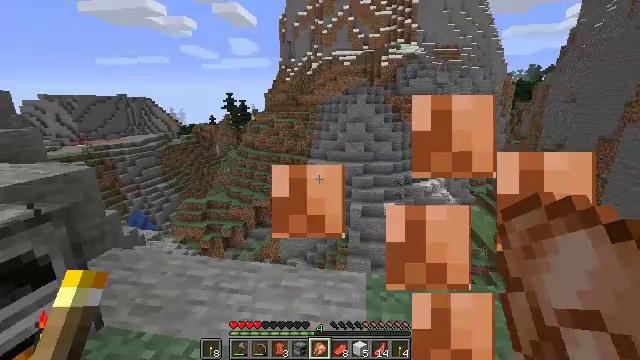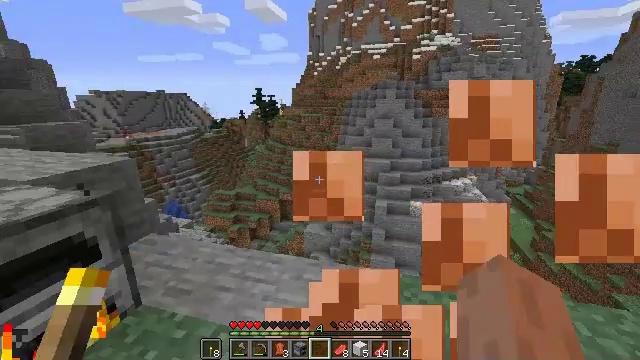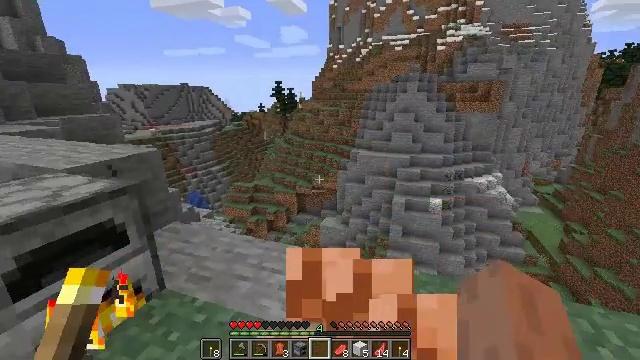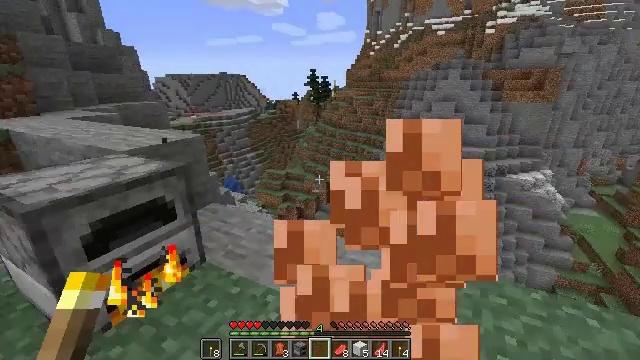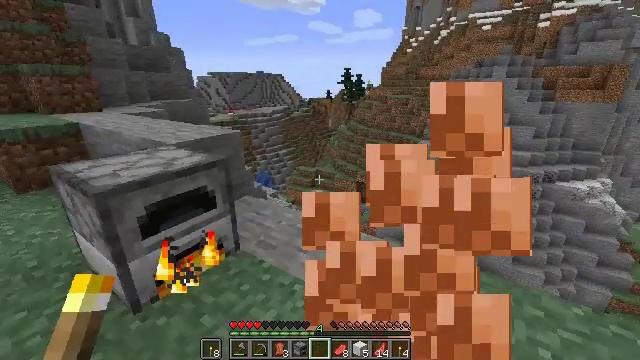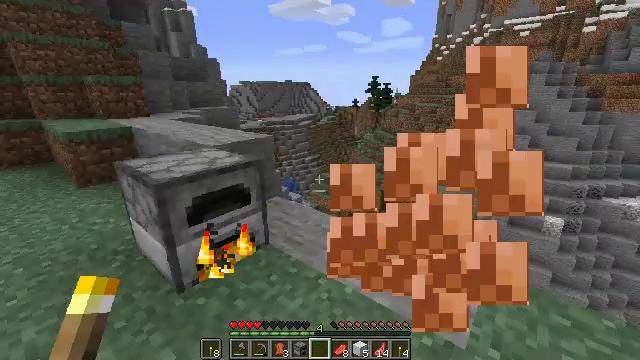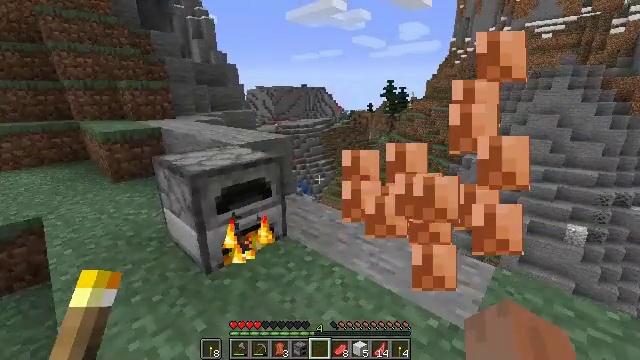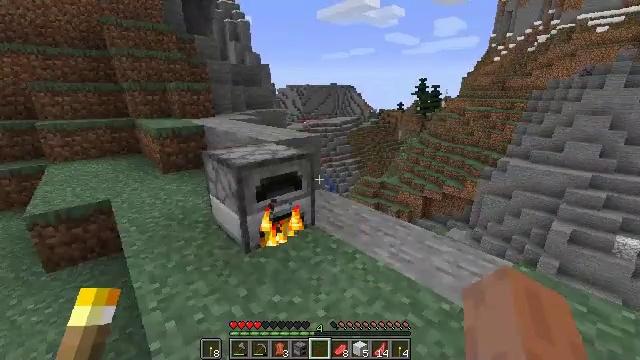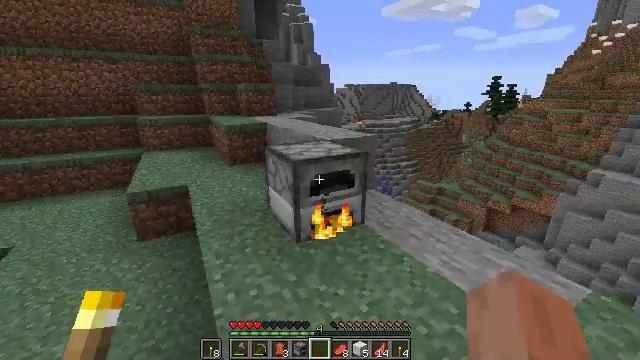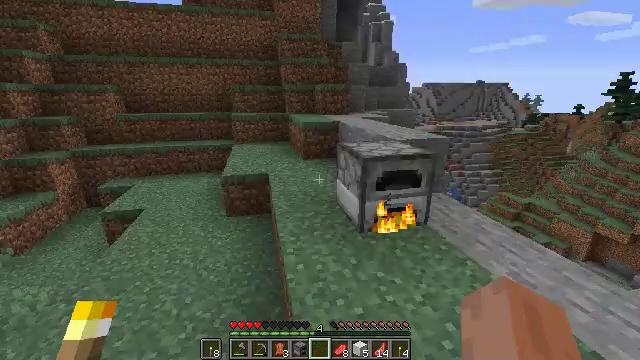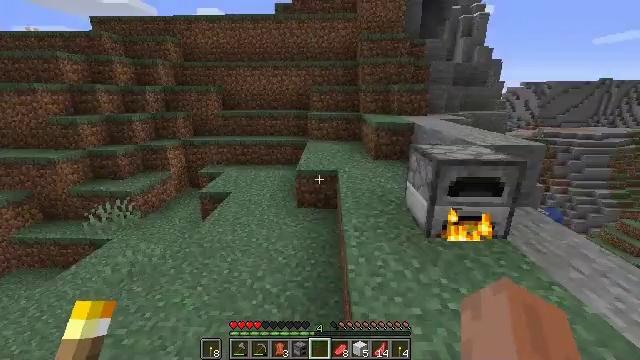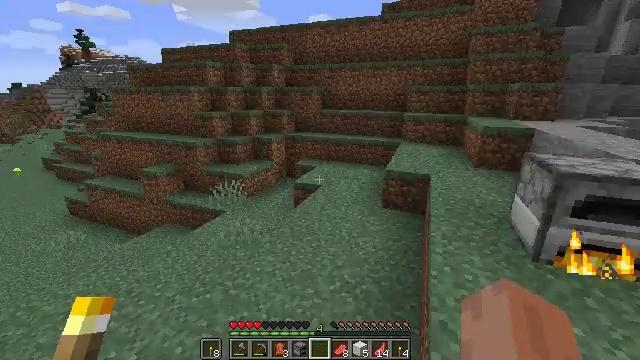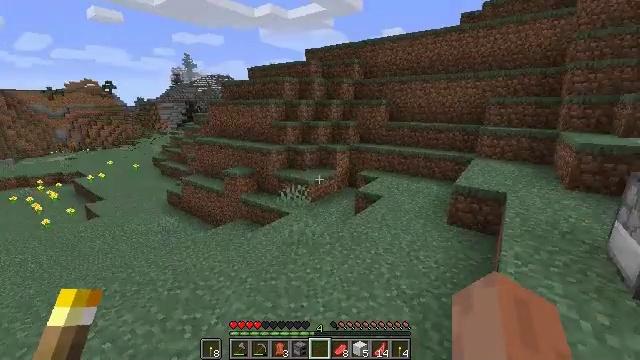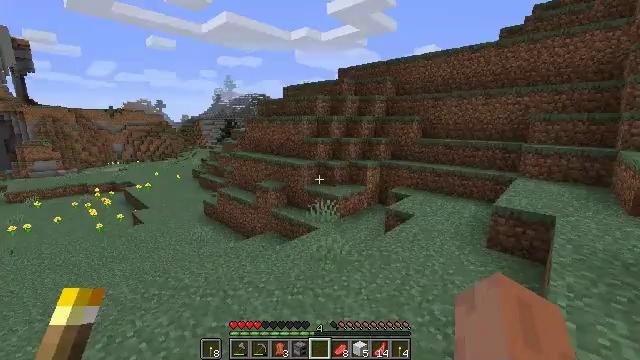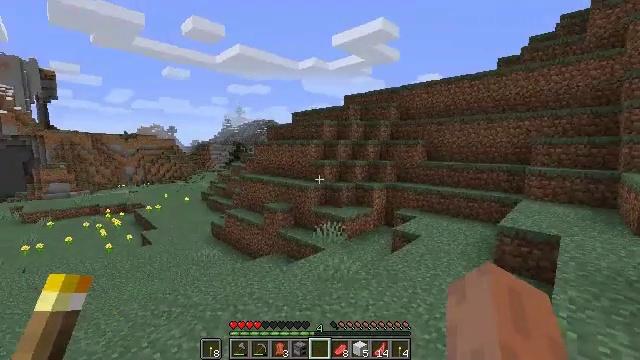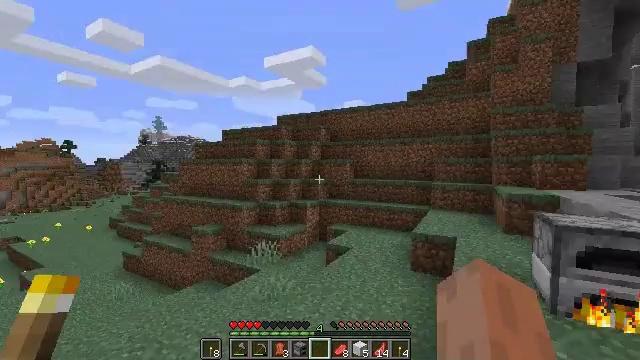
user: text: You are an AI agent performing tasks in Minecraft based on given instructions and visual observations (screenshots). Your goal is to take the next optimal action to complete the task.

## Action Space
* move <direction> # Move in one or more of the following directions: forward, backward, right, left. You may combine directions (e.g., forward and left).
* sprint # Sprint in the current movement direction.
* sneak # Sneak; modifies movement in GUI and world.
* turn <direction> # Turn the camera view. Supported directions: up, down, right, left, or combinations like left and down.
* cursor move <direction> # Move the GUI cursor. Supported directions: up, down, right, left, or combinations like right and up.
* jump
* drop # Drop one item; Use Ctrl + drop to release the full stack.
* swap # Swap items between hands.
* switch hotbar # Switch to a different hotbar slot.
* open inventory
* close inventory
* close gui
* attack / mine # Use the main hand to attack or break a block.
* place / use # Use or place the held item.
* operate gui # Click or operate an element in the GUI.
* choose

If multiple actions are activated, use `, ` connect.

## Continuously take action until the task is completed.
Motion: motion action
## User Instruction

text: Get the furnace back into your inventory.
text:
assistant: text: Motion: turn left and down, use / place
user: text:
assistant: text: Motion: turn left and down, use / place
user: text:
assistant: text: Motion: move back, turn left and down, use / place
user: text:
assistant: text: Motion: move back, turn left, use / place
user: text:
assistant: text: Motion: move back, turn left and up
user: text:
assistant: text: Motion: move back, turn left
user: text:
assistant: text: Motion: move back, turn left
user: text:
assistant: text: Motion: move back, turn left
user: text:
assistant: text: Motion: move back, turn left
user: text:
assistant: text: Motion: move back, turn left
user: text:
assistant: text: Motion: move back, turn left
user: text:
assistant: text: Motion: move back, turn left and up
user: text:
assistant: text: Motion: move back, turn left and up
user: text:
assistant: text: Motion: move back, turn left and up
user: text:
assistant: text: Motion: turn right and up
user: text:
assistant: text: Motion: turn right and down
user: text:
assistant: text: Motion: turn left and down
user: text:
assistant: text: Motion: turn left
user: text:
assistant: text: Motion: turn left and up
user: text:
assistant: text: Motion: turn up
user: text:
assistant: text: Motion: turn right and up
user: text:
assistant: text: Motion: turn right and down
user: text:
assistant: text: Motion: turn right and down
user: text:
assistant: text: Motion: turn left and down
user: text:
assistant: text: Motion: turn left and down
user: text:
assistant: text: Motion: turn left and down
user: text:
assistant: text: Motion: turn left
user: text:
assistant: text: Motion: no_op
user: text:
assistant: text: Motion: no_op
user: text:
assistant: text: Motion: turn up